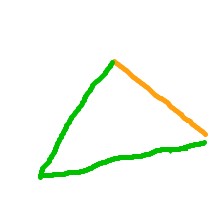
Shape: triangle